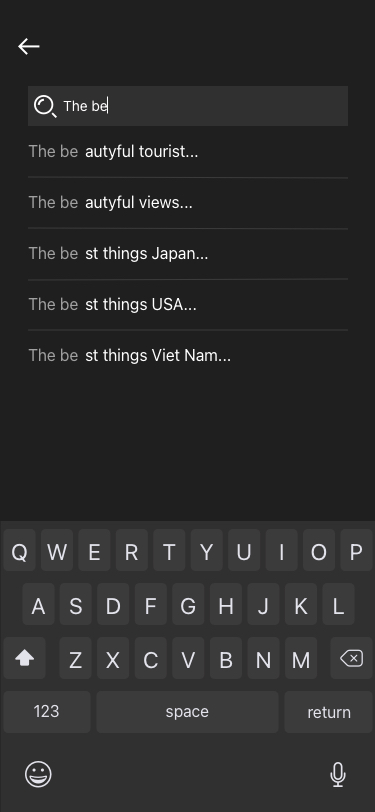
Text in this UI design:
The be
autyful tourist...
The be
autyful views...
The be
st things Japan...
The be
st things USA...
The be
st things Viet Nam...
The be
return
space
123
M
N
B
V
C
X
Z
L
K
J
H
G
F
D
S
A
P
O
I
U
Y
T
R
E
W
Q